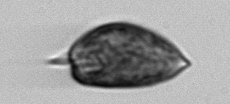
Label: Prorocentrum_micans